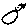
Label: bird